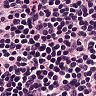
Metastatic tissue present: no